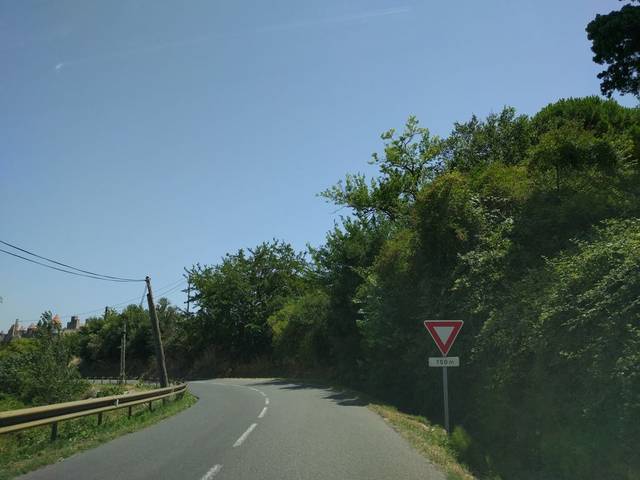
Region: France
Coordinates: 43.2, 2.358